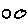
Label: circle